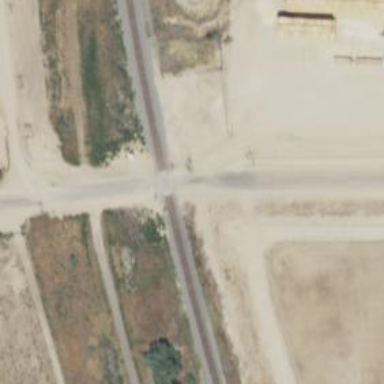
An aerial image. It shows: Railway level crossing.